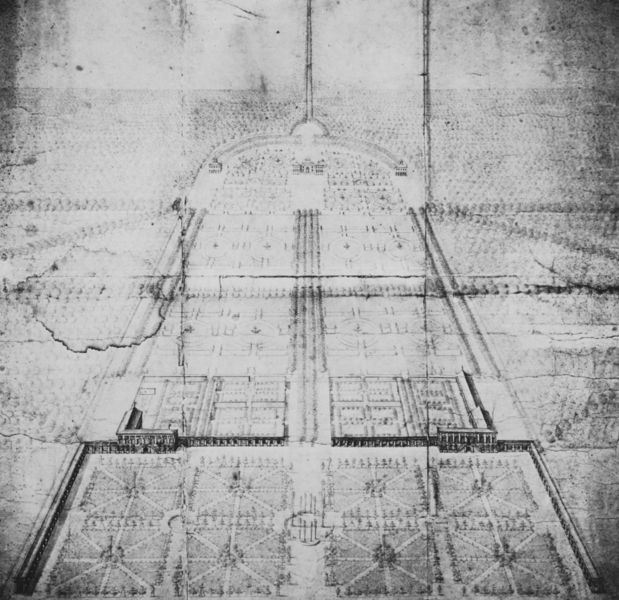
Titel: Erstes Schleißheimer Parkprojekt
Künstler: Enrico Zuccalli
Standort: München
Institution: Bayerische Verwaltung der staatlichen Schlösser, Gärten und Seen
Schlagwörter: baum, flügel, weiß, bäume, frankreich, grau, paris, schwarz, skizze, säulen, tür, zeichnung, anlage, gebäude, haus, park, schloss, weg, muster, ornament, architektur, barock, falten, spitze, bild, felder, kirche, wege, boden, adel, pflanzen, renaissance, wald, brunnen, oval, rund, garten, papier, ansicht, bogen, perspektive, parkett, mauer, allee, grafik, linien, weis, spazieren, vogelperspektive, französisch, symmetrie, striche, umriss, aufsicht, foto, luftaufnahme, punkte, symetrie, eckig, kirch, palast, draufsicht, kreuzung, symmetrisch, druck, seite, schwarzweiß, bleistift, topografie, entwurf, flanieren, kathedrale, quadrate, geometrisch, mittel, kirchenschiff, alleen, zeichnen, mauern, residenz, fluchtpunkt, beet, beete, rabatte, parterre, plan, gärten, zentrum, achse, achsen, absolutismus, hierarchie, weitläufig, kupferstich, orangerie, vierecke, symetrisch, bau, labyrinth, raster, bauten, wals, grundriss, bauwerk, aufriss, versailles, zeichung, architekt, gesamtansicht, rondell, parzellen, barockgarten, mittelachse, schlossanlage, versaille, lageplan, gartenanlage, prospekt, würzburg, gartenarchitektur, hecken, bebäude, schlossgarten, lustwandeln, rondelle, gartenstadt, idealplan, beschädigt, louis, rational, strahlenförmig, französischer garten, blickachsen, garentenanlage, haöbrund, kircheschiff, schlossarchitektur, trianon, pepier, schwrazweiß, herschaftsitz, louis 14., mplan, gange, abosutismus